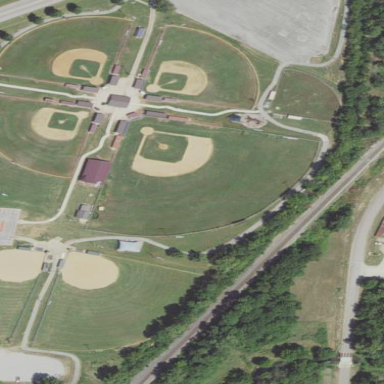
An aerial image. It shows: Baseball pitch for leisure land activities.